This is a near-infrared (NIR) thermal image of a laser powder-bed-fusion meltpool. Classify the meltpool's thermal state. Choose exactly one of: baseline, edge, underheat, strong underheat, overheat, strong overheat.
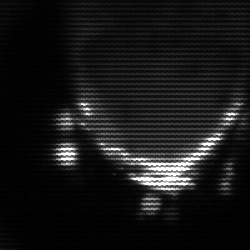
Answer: baseline